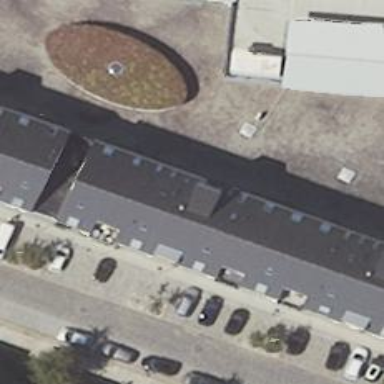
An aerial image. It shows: Government office.